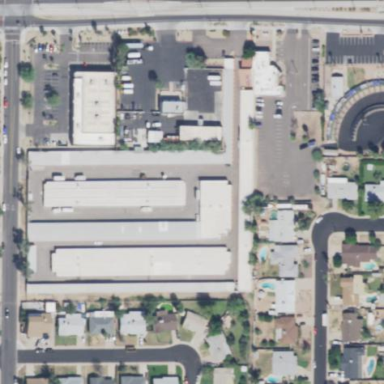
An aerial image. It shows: Storage rental shop affiliated with Public Storage as per the Wikipedia brand.